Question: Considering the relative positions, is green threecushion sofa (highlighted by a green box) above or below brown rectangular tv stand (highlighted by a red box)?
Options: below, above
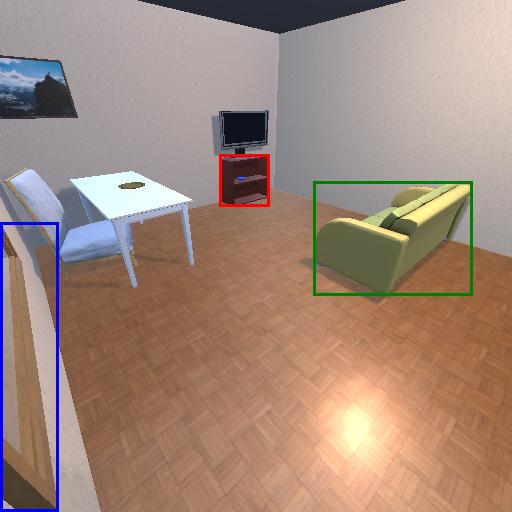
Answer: below